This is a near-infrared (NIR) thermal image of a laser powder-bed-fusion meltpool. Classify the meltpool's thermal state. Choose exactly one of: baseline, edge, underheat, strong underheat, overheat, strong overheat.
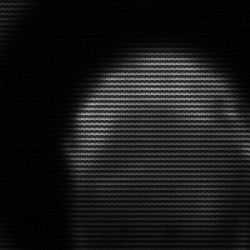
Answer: edge